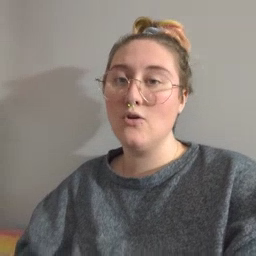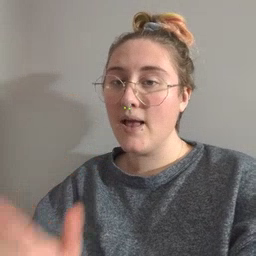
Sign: grandma